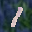
Label: 1